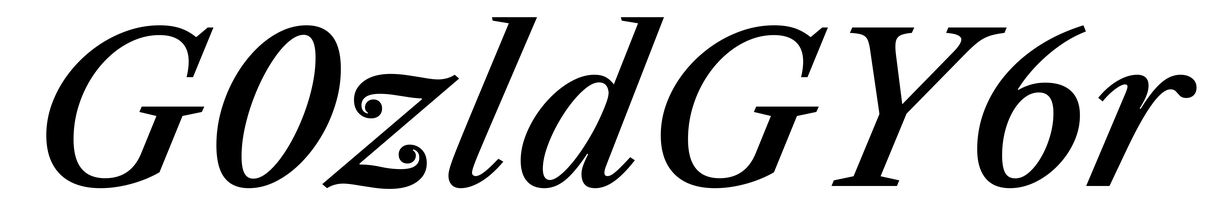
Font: LibreCaslonText-Italic_Medium_Italic